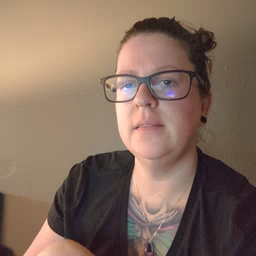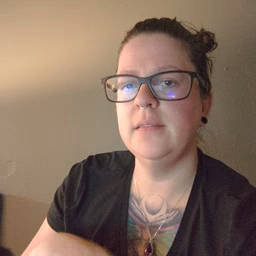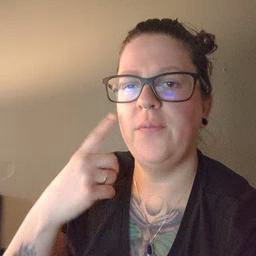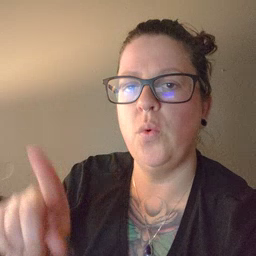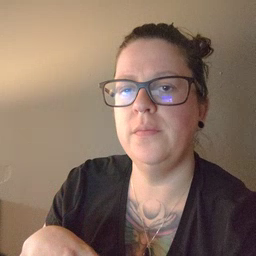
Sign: for